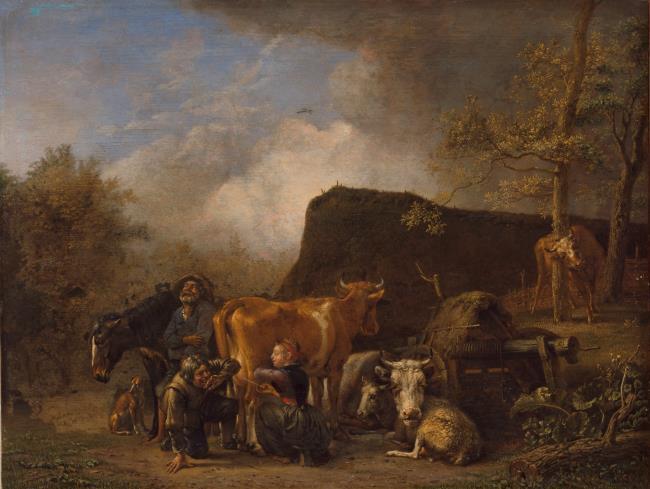
Title: The milkmaid
Artist: Paulus Potter
Earliest date: 1648
Latest date: 1648
Genre: painting
Iconography: cattle
Keywords: genre, peasantry, well, cartwheel, hook, rope, horse, cow, sheep, dog, woman, man, milking